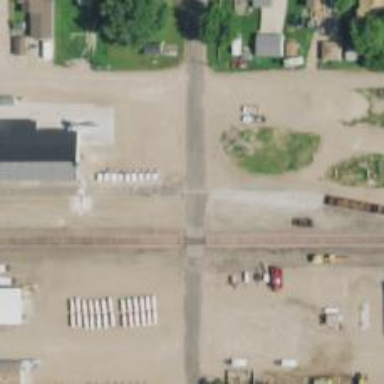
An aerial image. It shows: Level crossing along the railway.